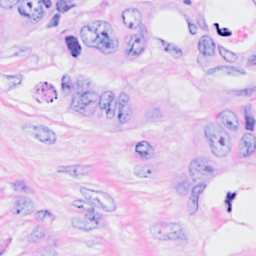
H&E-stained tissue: Breast